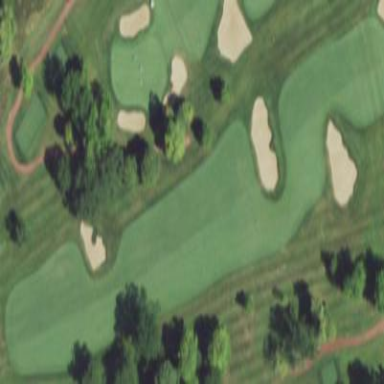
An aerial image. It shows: Well-maintained golf fairway within grassy area designated for the sport of golf.